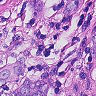
Metastatic tissue present: yes